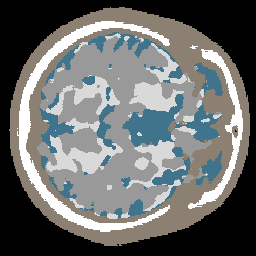
Label: no_lesion